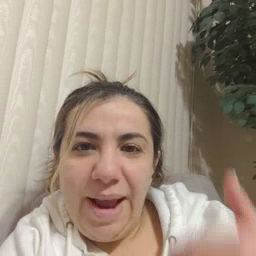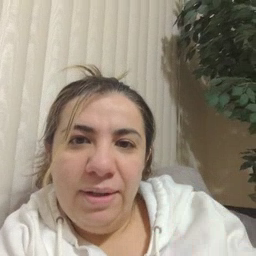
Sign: have